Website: walmart
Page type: billing-address
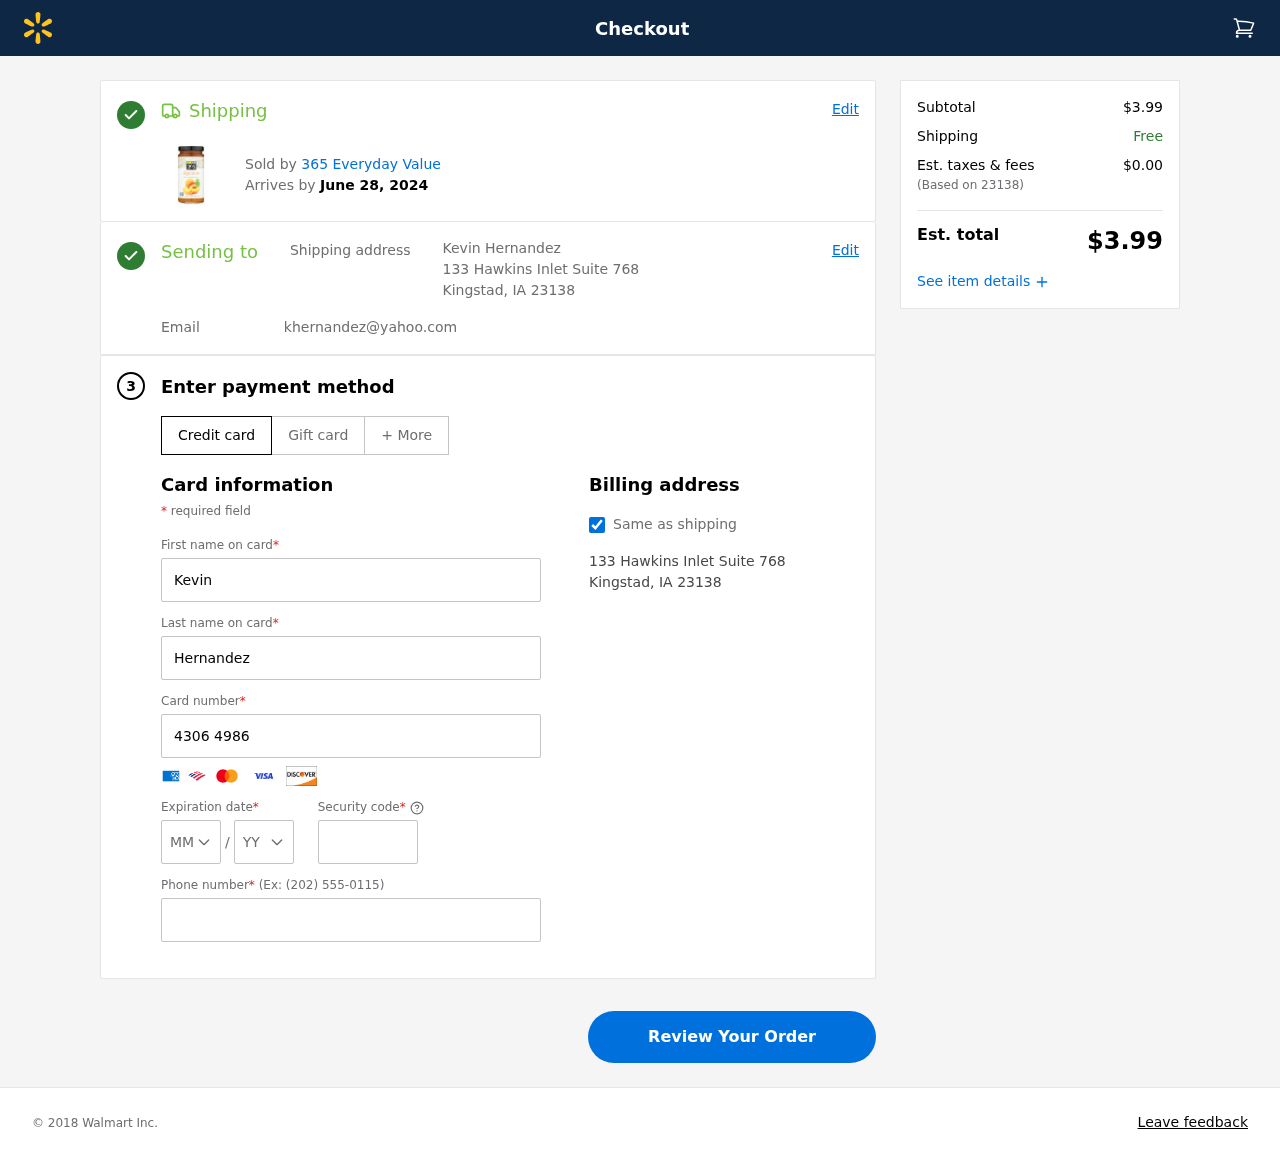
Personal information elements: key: PII_CARD_CVV
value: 267
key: PII_CARD_EXPIRY_MONTH
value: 11
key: PII_CARD_EXPIRY_YEAR
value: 27
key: PII_CARD_NUMBER
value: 4306 4986 6696 0116
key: PII_CITY_STATE_ZIP
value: Kingstad, IA 23138
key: PII_EMAIL
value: khernandez@yahoo.com
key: PII_FIRSTNAME
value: Kevin
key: PII_FULLNAME
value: Kevin Hernandez
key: PII_LASTNAME
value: Hernandez
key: PII_PHONE
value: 9073670269
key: PII_POSTCODE
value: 23138
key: PII_STREET
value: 133 Hawkins Inlet Suite 768
Product elements: key: PRODUCT1_BRAND
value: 365 Everyday Value
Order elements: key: ORDER_DELIVERY_DATE
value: June 28, 2024
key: ORDER_SUBTOTAL
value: $3.99
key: ORDER_TAX
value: $0.00
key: ORDER_TOTAL
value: $3.99